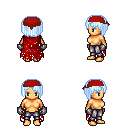
a pixel art fantasy rpg character, female body template, human, tanned skin, red tattered cape, metal pants, white cyan pageboy hairstyle, red bandana, metal gloves, four views (front, back, left, right), 2x2 character sprite sheet, small pixel art, hard edges, no anti-aliasing